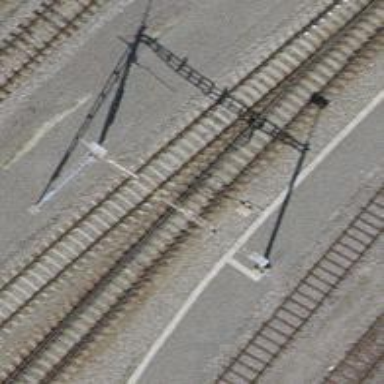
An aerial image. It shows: Railway switch.